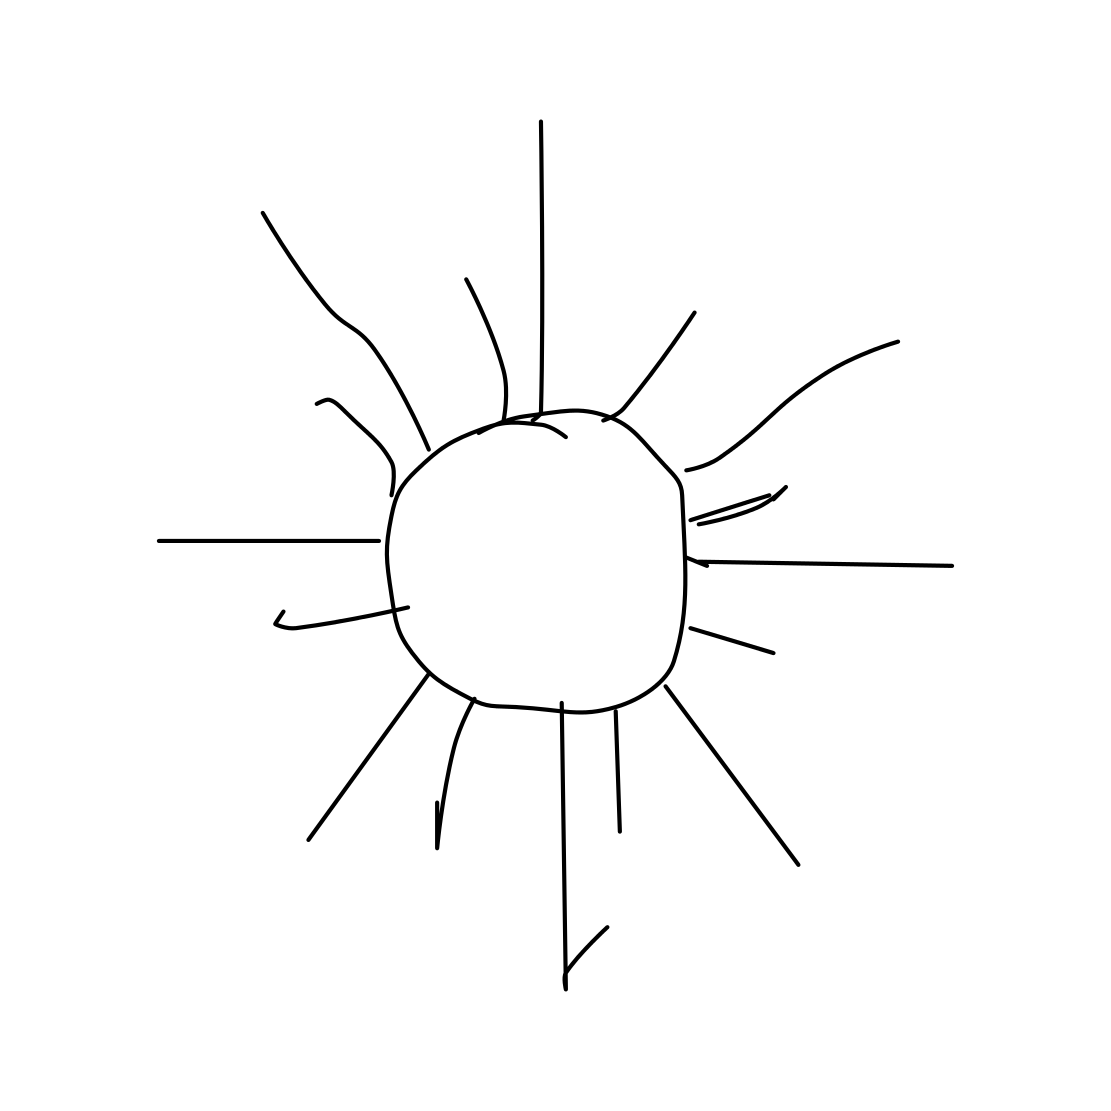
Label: sun